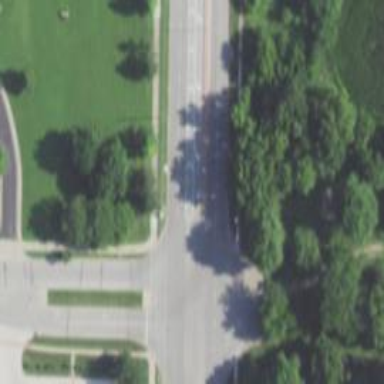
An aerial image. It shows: Road marking of gore chevron.